Field crop: maize
Growth stage: 2
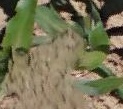
Species: maize